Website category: jobs
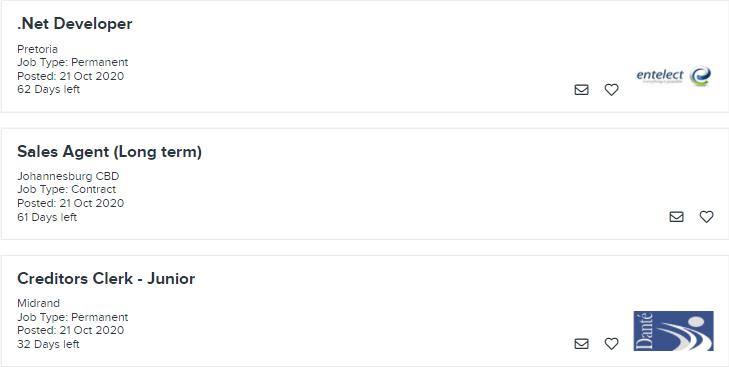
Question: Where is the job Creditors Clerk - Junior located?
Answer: Midrand

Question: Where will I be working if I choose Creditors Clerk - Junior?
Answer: Midrand

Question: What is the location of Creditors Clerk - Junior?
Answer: Midrand

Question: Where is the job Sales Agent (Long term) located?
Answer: Johannesburg CBD

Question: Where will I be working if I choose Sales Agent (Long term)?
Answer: Johannesburg CBD

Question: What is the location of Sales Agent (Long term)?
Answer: Johannesburg CBD

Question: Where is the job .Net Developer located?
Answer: Pretoria

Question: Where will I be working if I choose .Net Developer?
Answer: Pretoria

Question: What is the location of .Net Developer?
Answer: Pretoria

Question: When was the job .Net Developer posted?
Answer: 21 Oct 2020

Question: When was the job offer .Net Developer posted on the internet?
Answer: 21 Oct 2020

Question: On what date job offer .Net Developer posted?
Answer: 21 Oct 2020

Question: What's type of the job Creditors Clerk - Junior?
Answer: Job Type: Permanent

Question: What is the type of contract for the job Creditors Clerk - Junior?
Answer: Job Type: Permanent

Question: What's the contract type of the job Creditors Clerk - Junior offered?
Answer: Job Type: Permanent

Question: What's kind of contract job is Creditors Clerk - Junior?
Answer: Job Type: Permanent

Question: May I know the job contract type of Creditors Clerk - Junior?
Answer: Job Type: Permanent

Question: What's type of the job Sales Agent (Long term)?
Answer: Job Type: Contract

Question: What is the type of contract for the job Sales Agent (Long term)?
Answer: Job Type: Contract

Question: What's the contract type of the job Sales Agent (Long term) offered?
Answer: Job Type: Contract

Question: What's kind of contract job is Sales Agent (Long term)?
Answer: Job Type: Contract

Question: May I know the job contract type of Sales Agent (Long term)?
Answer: Job Type: Contract

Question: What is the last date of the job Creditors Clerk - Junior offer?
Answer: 32 Days left

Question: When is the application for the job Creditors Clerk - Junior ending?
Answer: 32 Days left

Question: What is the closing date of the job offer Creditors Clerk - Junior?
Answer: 32 Days left

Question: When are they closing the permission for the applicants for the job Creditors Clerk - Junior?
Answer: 32 Days left

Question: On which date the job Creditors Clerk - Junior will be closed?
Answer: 32 Days left

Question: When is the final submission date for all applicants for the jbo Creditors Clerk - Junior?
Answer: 32 Days left

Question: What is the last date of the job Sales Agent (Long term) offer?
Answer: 61 Days left

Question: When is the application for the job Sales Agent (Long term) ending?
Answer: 61 Days left

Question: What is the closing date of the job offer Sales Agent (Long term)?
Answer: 61 Days left

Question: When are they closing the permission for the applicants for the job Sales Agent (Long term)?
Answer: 61 Days left

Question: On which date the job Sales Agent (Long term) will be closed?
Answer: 61 Days left

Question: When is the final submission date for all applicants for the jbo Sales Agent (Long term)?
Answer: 61 Days left

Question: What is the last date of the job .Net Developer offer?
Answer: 62 Days left

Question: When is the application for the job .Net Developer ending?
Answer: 62 Days left

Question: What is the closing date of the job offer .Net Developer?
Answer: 62 Days left

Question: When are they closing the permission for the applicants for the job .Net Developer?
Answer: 62 Days left

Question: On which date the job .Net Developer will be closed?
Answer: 62 Days left

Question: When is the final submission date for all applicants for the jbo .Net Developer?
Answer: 62 Days left

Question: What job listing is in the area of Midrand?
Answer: Creditors Clerk - Junior

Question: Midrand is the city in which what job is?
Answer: Creditors Clerk - Junior

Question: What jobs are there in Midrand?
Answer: Creditors Clerk - Junior

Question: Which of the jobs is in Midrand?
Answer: Creditors Clerk - Junior

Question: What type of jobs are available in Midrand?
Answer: Creditors Clerk - Junior

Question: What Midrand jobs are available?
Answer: Creditors Clerk - Junior

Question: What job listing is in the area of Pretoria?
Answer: .Net Developer

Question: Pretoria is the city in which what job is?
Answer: .Net Developer

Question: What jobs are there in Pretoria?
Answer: .Net Developer

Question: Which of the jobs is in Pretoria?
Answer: .Net Developer

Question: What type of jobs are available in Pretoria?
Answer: .Net Developer

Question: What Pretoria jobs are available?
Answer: .Net Developer

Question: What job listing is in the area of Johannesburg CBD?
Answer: Sales Agent (Long term)

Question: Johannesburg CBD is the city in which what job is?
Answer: Sales Agent (Long term)

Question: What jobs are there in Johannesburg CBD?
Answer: Sales Agent (Long term)

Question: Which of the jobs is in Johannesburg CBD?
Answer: Sales Agent (Long term)

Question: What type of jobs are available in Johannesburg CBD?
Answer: Sales Agent (Long term)

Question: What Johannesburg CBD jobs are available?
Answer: Sales Agent (Long term)